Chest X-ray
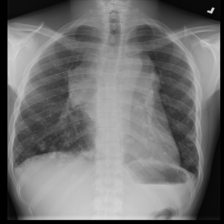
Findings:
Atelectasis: negative
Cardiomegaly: negative
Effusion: negative
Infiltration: negative
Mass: negative
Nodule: positive
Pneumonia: negative
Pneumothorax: negative
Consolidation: negative
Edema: negative
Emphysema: negative
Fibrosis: negative
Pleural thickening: negative
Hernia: negative